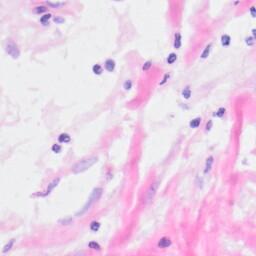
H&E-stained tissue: Kidney